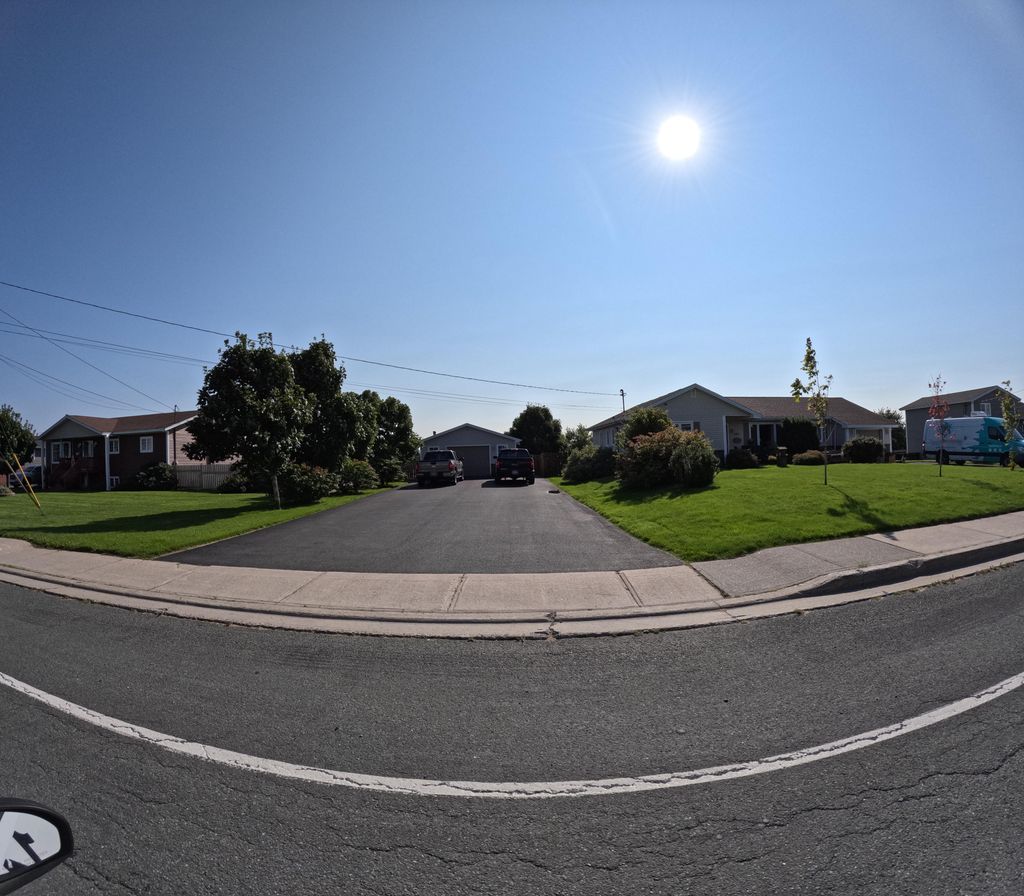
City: st_johns